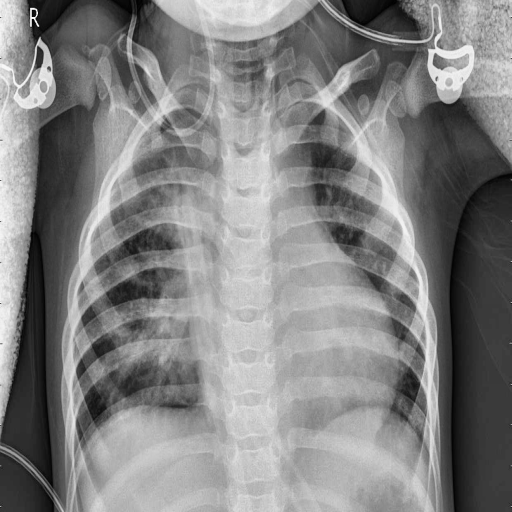
Finding: PNEUMONIA